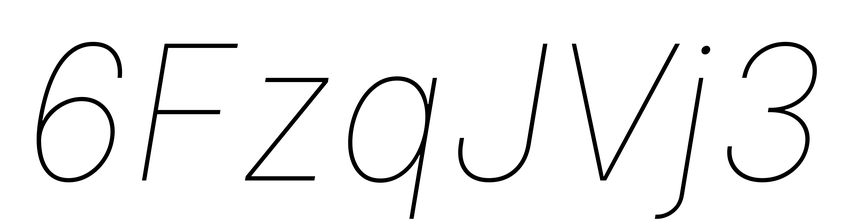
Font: Inter-Italic_Thin_Italic